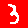
Digit: 3